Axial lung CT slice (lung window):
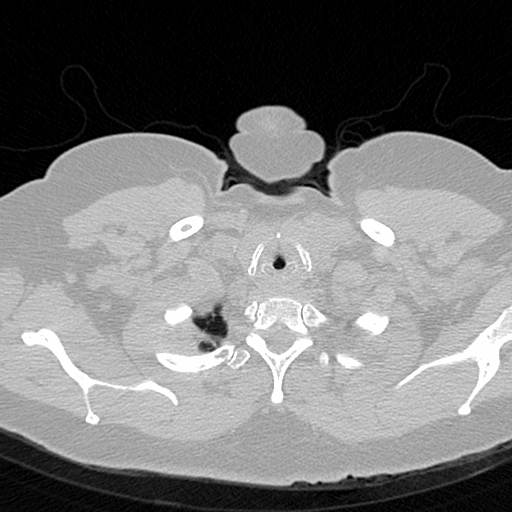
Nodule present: no